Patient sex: F
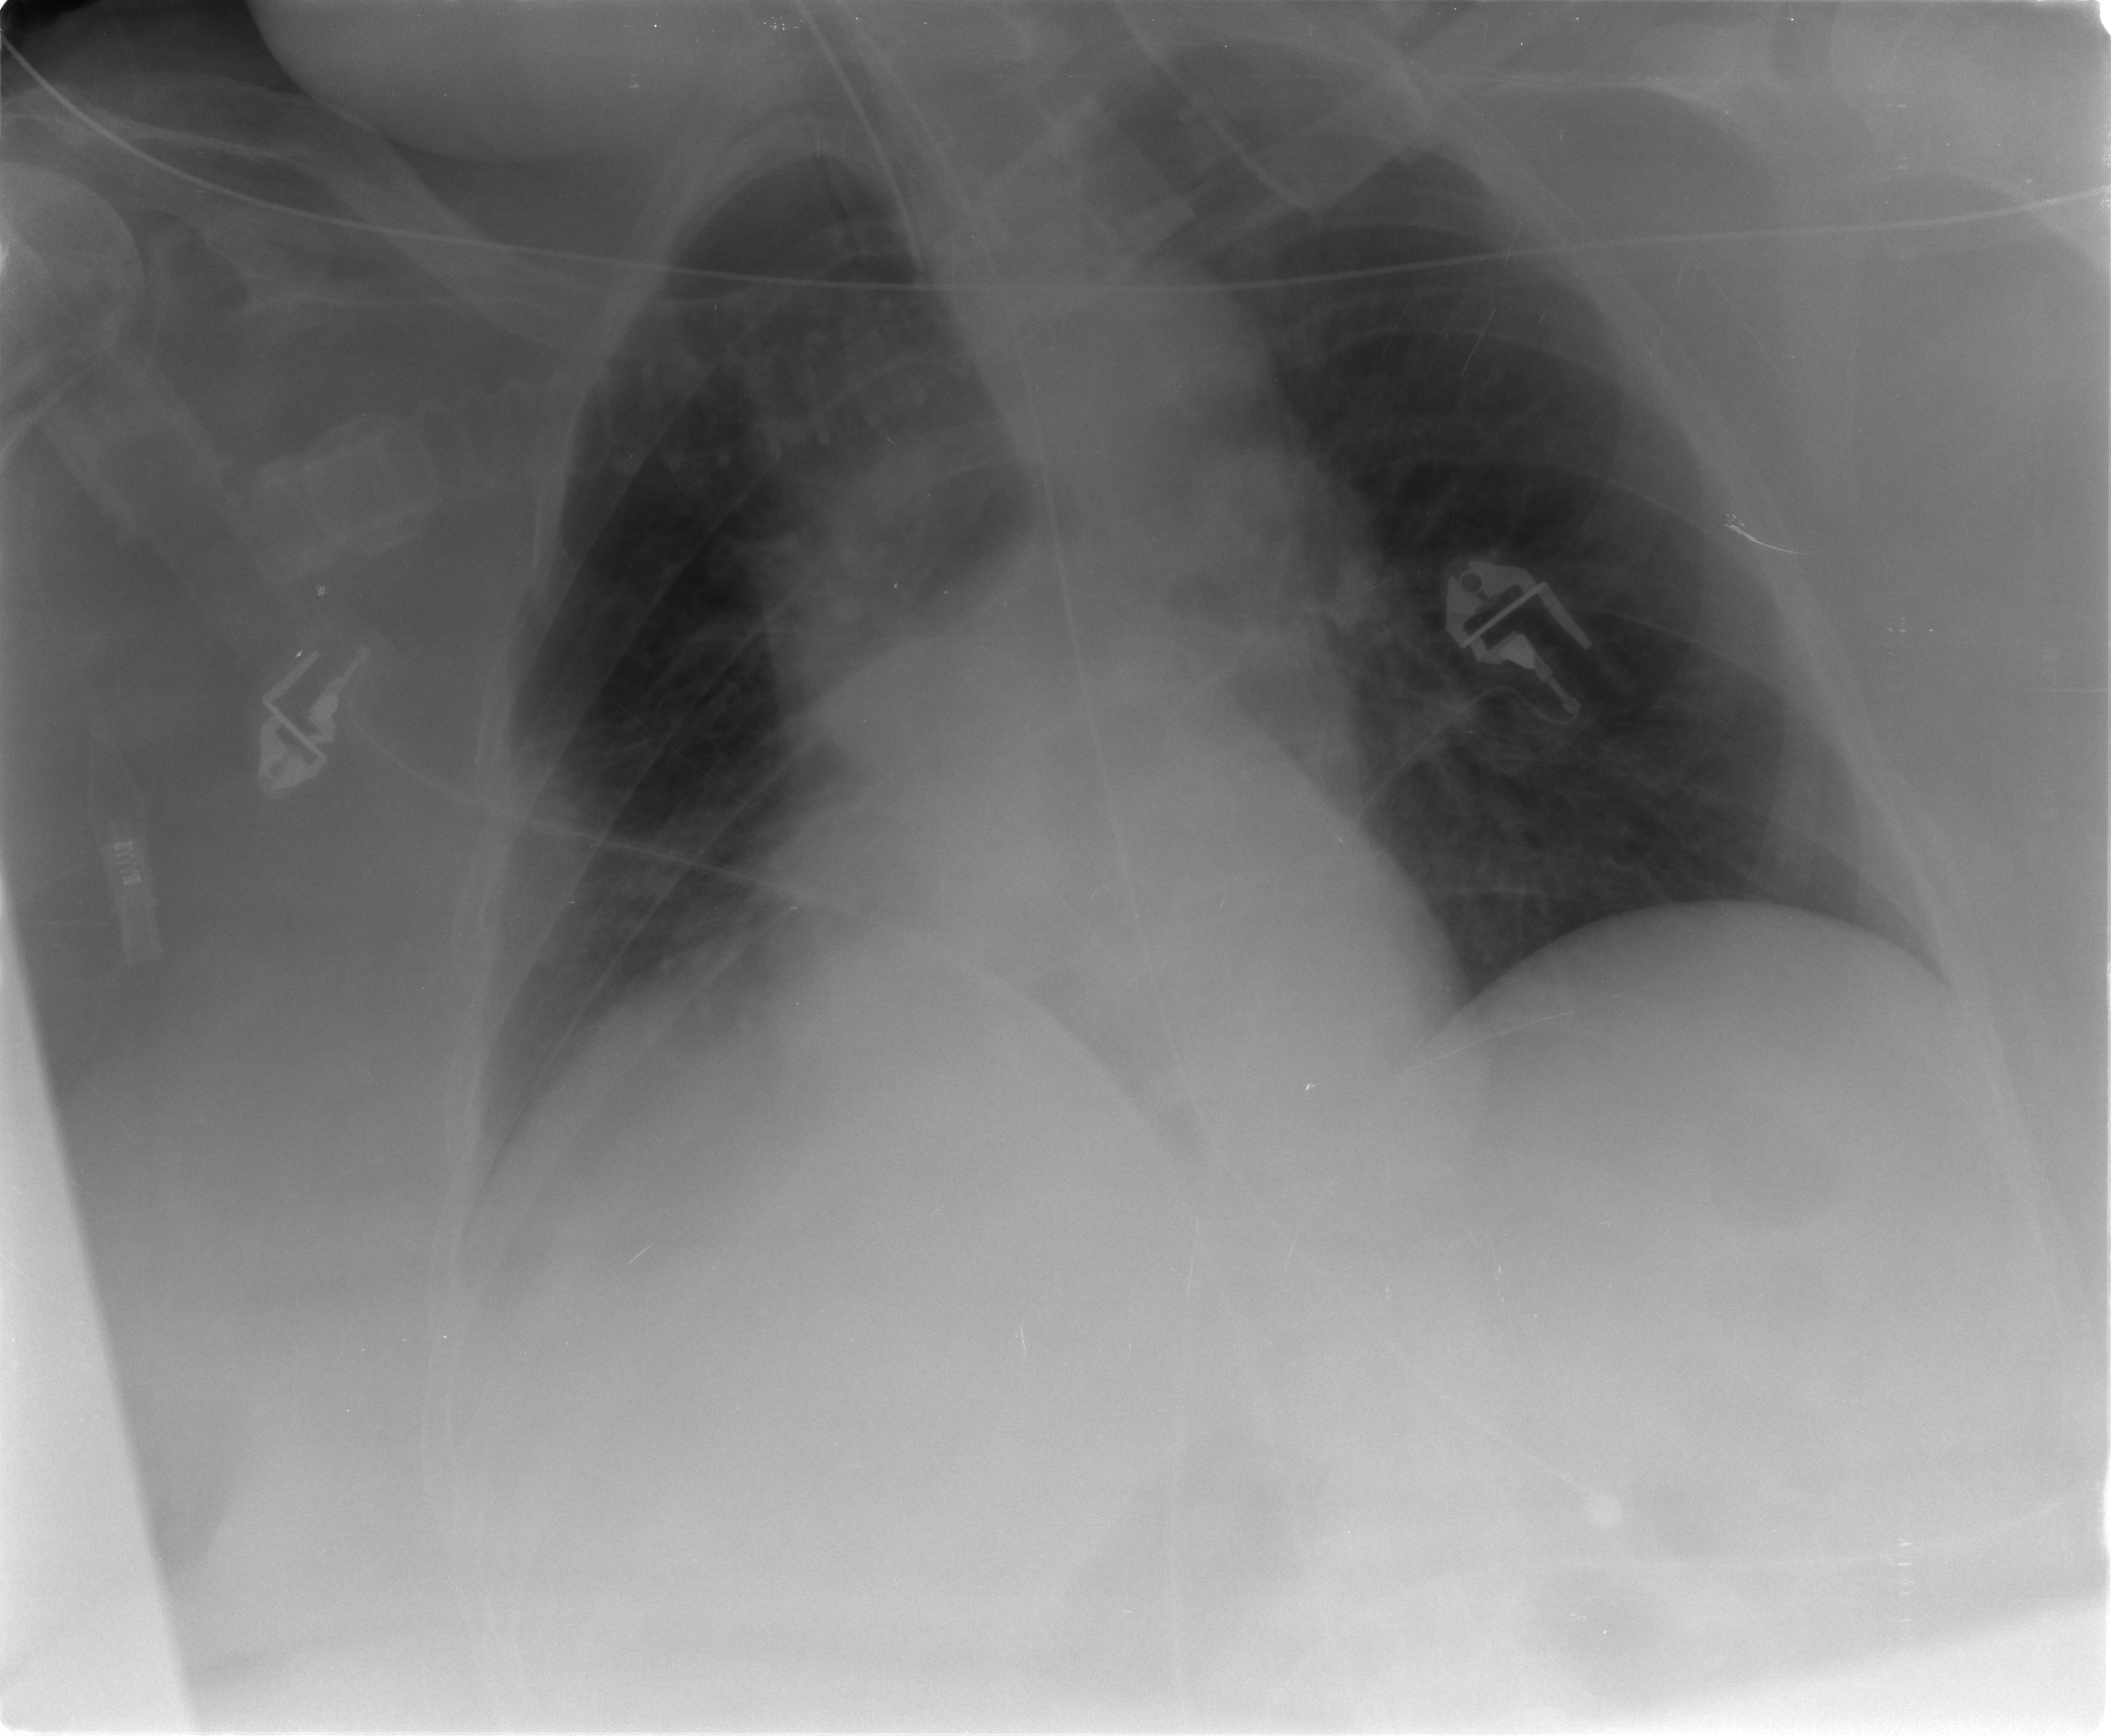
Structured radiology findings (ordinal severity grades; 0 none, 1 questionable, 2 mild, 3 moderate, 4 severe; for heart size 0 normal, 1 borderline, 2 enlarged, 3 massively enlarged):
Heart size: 0
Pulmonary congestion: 0
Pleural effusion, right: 0
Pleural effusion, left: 0
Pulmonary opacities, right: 0
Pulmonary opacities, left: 0
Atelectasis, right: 2
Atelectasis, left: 0